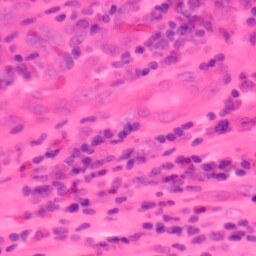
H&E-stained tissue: Colon